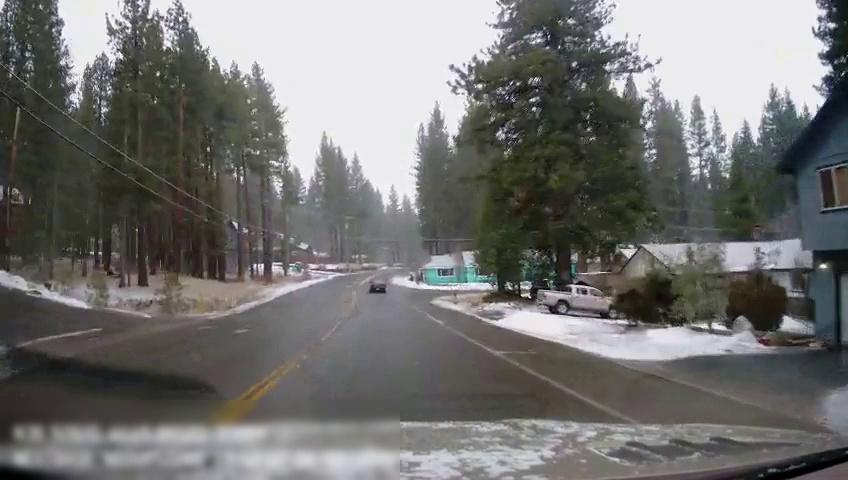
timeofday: Day
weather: Snowy
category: Drivable Space
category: Vehicles | Truck
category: Vehicles | Truck
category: Vehicles | Car
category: Lanes | Current Lane
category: Lanes | Opposite Lane
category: Lanes | Current Lane